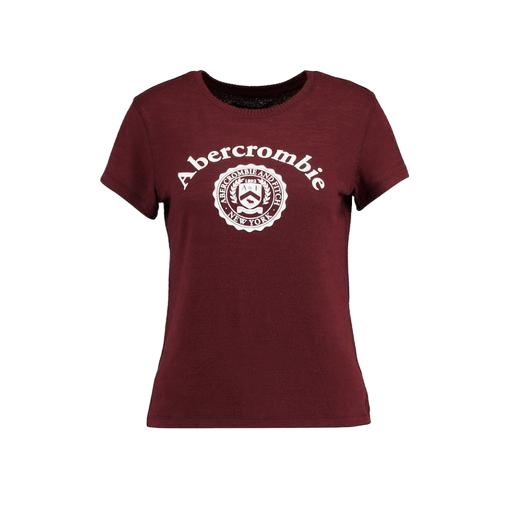
slim crew tee, maroon t shirt, mid t-shirt, white background